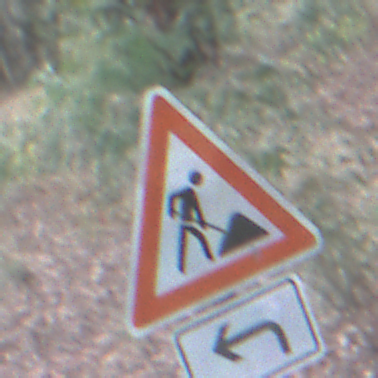
Verkehrszeichen: Arbeitsstelle
Zusatzzeichen unten: RichtungsangabeDurchPfeile2
Umgebung: Outdoor, Nature
Tageszeit: SunriseSunset
Wetter: NotSpecified
Licht: Natural
Jahreszeit: Autumn
Kontrast: MediumContrast